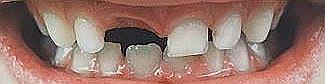
Condition: hypodontia